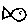
Label: fish